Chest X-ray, AP view. Patient: 52 years old, sex F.
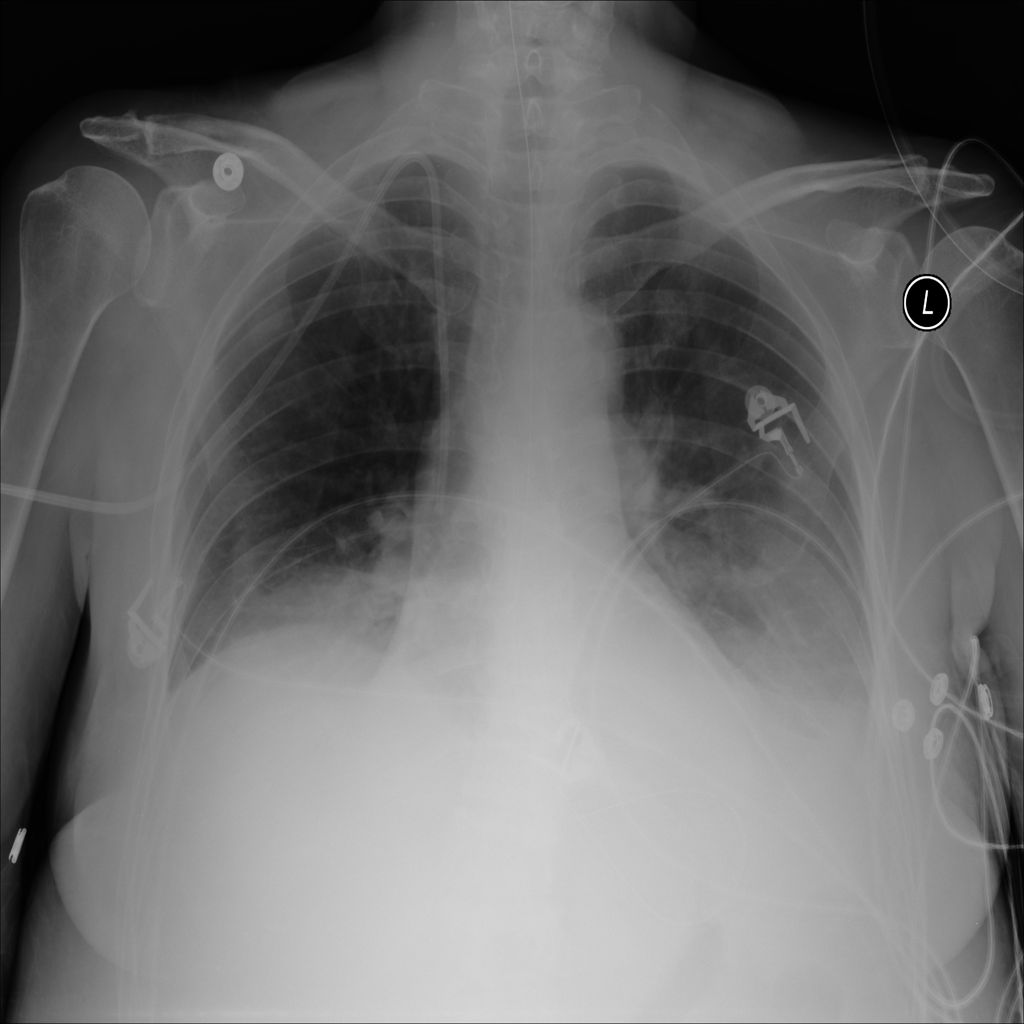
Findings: Effusion, Infiltration